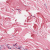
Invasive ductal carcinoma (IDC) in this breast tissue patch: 0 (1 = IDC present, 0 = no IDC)